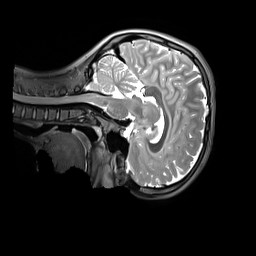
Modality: T2w
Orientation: sagittal
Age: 10
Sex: female
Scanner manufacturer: siemens
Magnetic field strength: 3 T
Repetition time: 3.2 s
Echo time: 0.408 s